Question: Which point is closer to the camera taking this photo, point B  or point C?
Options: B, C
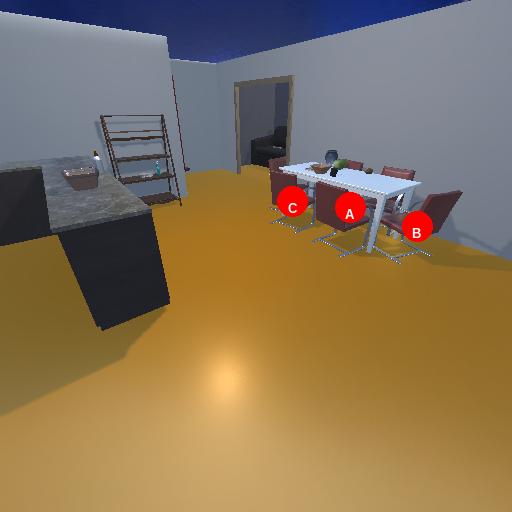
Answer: B